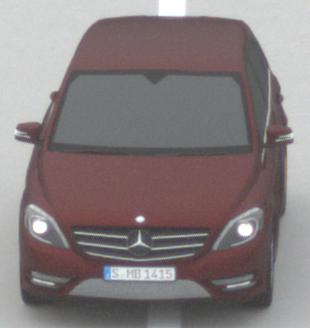
Make: Mercedes-Benz
Model: B 180 BlueEFFICIENCY
Detailed model: B-Class (246)
Model produced from: 2011/11
Model produced until: 2012/10
Doors: 5
Color: red
Road condition: dry road
Daytime: morning or afternoon
Contrast: low contrast